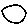
Label: circle